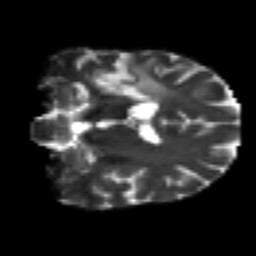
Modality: T2w
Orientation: coronal
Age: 47
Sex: female
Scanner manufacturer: siemens
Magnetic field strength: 3 T
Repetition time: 7.3 s
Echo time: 0.087 s